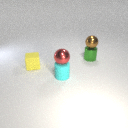
small yellow rubber cube to the left of small cyan rubber cylinder